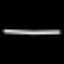
Label: line